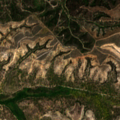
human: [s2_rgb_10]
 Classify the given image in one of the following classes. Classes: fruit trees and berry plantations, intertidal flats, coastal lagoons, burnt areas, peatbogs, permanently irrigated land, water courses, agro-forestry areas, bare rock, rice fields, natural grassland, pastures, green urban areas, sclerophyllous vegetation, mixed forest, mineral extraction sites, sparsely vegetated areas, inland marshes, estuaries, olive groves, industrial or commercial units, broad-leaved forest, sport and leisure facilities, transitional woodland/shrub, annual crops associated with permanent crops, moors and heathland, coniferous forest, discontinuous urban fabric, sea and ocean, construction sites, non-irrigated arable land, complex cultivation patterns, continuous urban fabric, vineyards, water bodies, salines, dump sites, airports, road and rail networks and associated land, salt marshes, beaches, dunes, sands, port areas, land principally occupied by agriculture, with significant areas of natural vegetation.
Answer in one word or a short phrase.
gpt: broad-leaved forest, mixed forest, transitional woodland/shrub